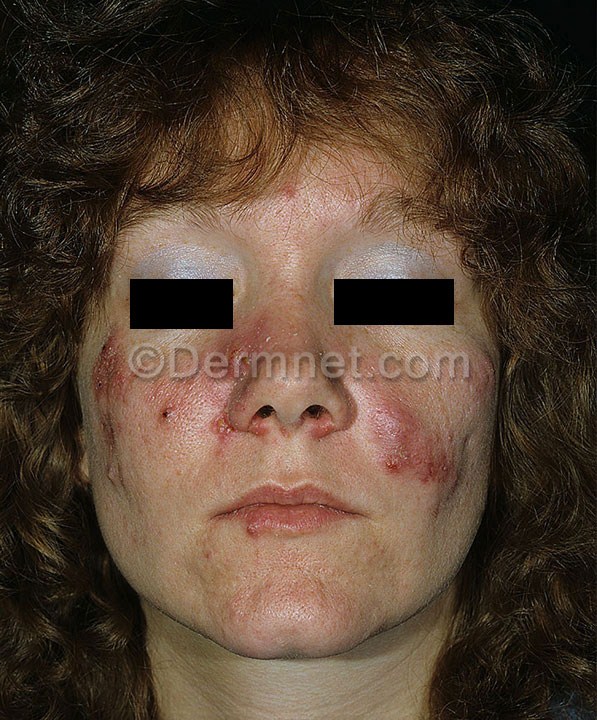
Disease: Acne and Rosacea Photos